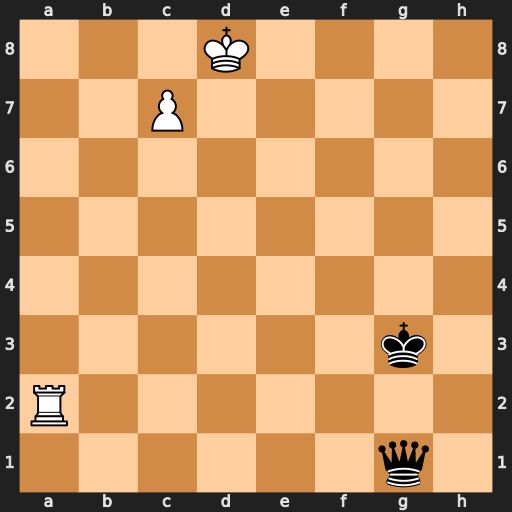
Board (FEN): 3K4/2P5/8/8/8/6k1/R7/6q1
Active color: w
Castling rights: -
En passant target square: -
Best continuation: c8=Q Qd4+ Qd7